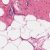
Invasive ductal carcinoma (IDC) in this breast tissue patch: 0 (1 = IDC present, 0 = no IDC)